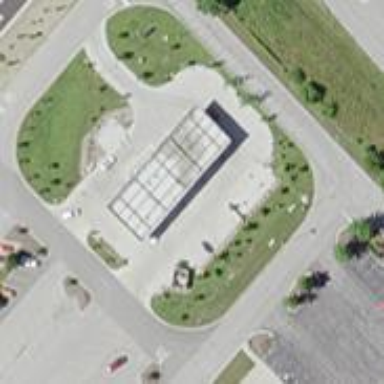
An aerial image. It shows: Convenience shop.